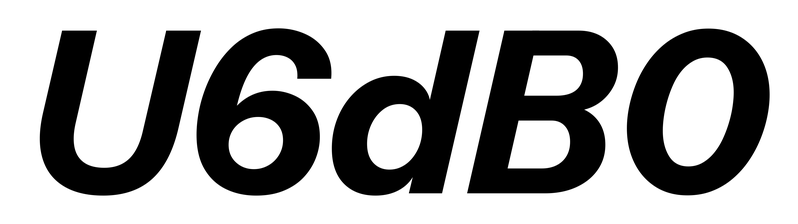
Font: InstrumentSans-Italic_Bold_Italic